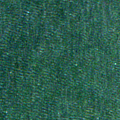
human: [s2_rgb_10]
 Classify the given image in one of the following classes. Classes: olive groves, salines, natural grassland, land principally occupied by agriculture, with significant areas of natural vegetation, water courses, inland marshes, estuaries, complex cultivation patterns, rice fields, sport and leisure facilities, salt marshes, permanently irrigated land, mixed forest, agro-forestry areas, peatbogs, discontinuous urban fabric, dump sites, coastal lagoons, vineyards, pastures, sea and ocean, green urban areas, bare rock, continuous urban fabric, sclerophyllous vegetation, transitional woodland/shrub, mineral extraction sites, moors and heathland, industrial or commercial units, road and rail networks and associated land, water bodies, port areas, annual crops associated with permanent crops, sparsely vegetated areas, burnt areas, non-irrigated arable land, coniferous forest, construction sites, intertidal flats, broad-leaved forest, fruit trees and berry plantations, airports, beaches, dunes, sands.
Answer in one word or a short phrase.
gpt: sea and ocean